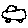
Label: car